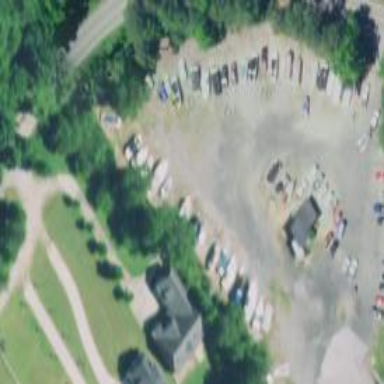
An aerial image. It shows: Boat storage facility.